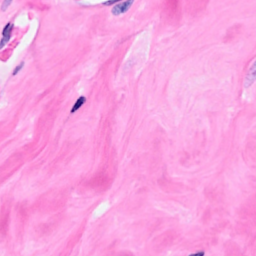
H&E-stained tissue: Breast